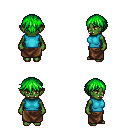
a pixel art fantasy rpg character, female body template, orc, green skin, teal sleeveless shirt, robe skirt, green short bangs hairstyle, four views (front, back, left, right), 2x2 character sprite sheet, small pixel art, hard edges, no anti-aliasing